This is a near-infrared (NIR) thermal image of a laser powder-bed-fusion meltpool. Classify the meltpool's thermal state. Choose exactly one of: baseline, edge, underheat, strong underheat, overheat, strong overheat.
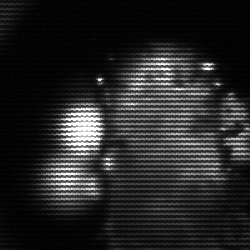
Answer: strong underheat